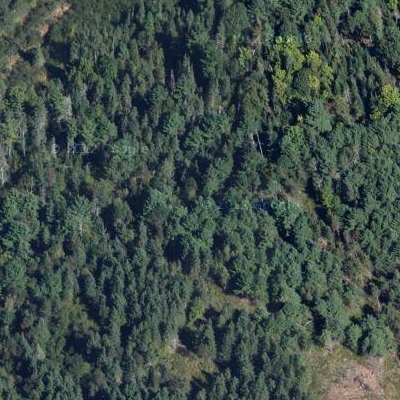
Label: eForest